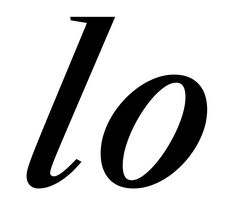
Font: LibreCaslonText-Italic_Medium_Italic